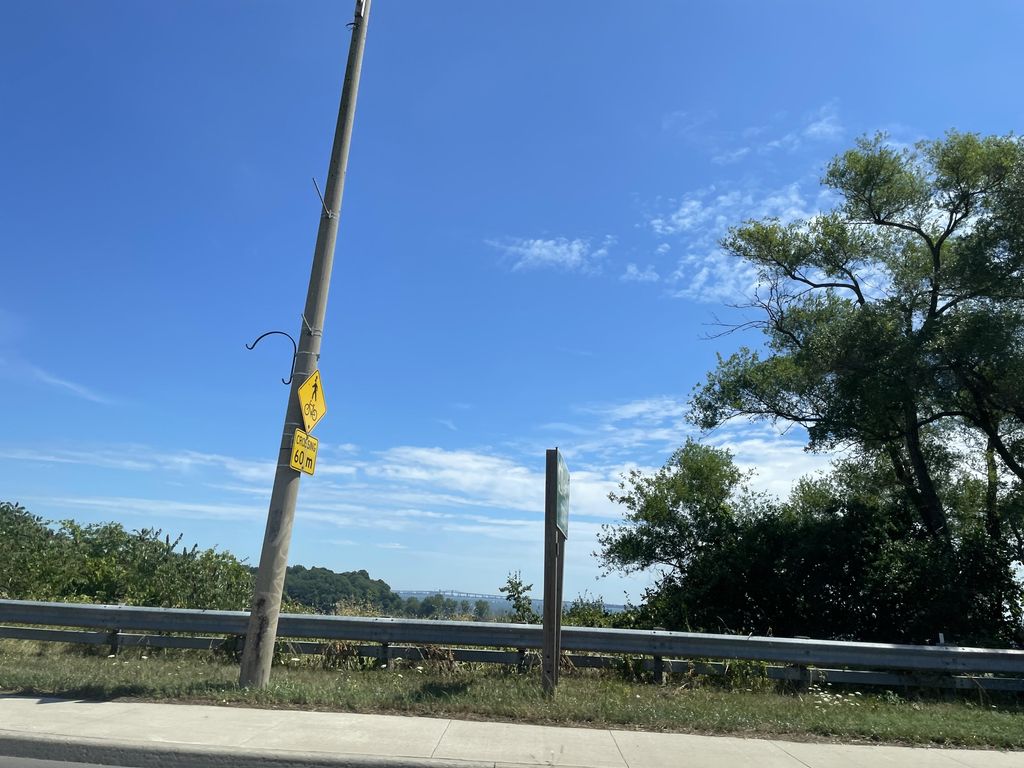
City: hamilton